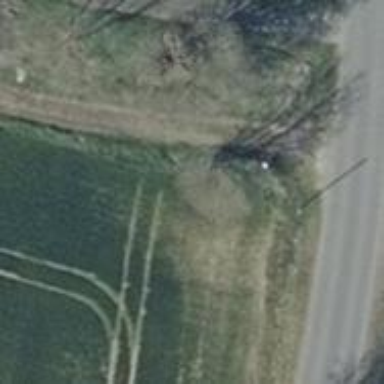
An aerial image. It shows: Power pole.